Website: macys
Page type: billing-address
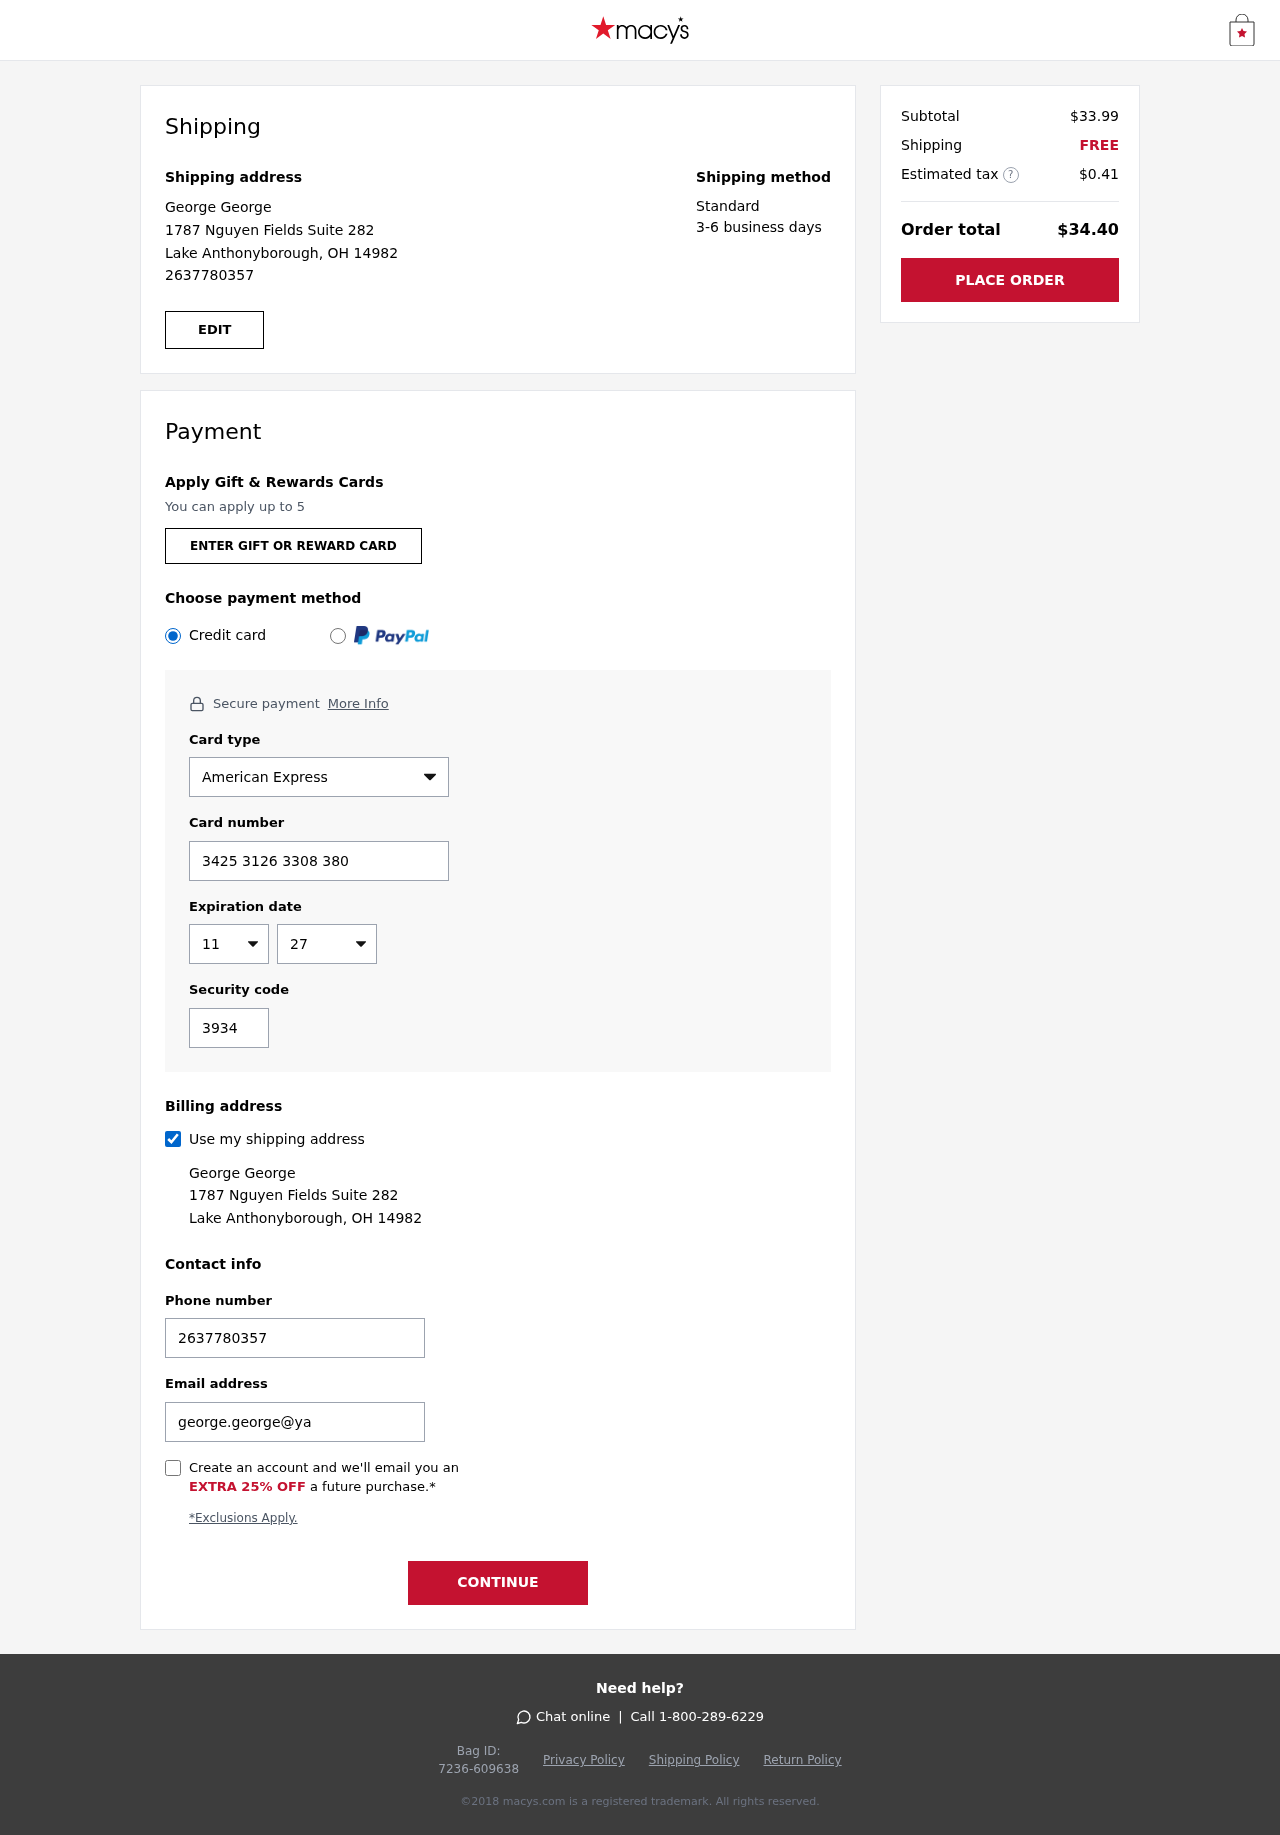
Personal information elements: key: PII_CARD_CVV
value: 3934
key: PII_CARD_EXPIRY_MONTH
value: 11
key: PII_CARD_EXPIRY_YEAR
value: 27
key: PII_CARD_NUMBER
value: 3425 3126 3308 380
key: PII_CARD_TYPE
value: American Express
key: PII_EMAIL
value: george.george@yahoo.com
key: PII_FULLNAME
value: George George
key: PII_PHONE
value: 2637780357
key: PII_STREET
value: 1787 Nguyen Fields Suite 282
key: PII_CITY_STATE_ZIP
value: Lake Anthonyborough, OH 14982
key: PII_FIRSTNAME
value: George
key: PII_LASTNAME
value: George
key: PII_FULLNAME2
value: George George
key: PII_FULLNAME3
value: George George
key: PII_FIRSTNAME2
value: George
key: PII_FIRSTNAME3
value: George
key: PII_LASTNAME2
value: George
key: PII_LASTNAME3
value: George
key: PII_FIRSTNAME_DERIVED
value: George
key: PII_LASTNAME_DERIVED
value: George
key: PII_FULLNAME_DERIVED
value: George George
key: PII_NAME_FULL_DERIVED
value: George George
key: PII_PHONE2
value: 2637780357
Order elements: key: ORDER_SUBTOTAL
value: $33.99
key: ORDER_SHIPPING_COST
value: FREE
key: ORDER_TAX
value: $0.41
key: ORDER_TOTAL
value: $34.40